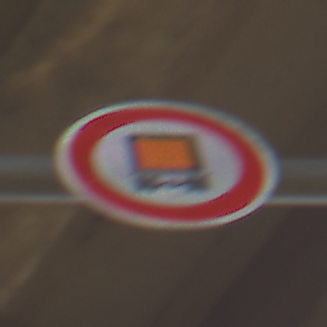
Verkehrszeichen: VerbotKennzeichnungspflichtigeKraftfahrzeugeGefaehrlicheGueter
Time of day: Midday
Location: Roofed (Beach)
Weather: Overcast
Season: NotSpecified
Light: Natural